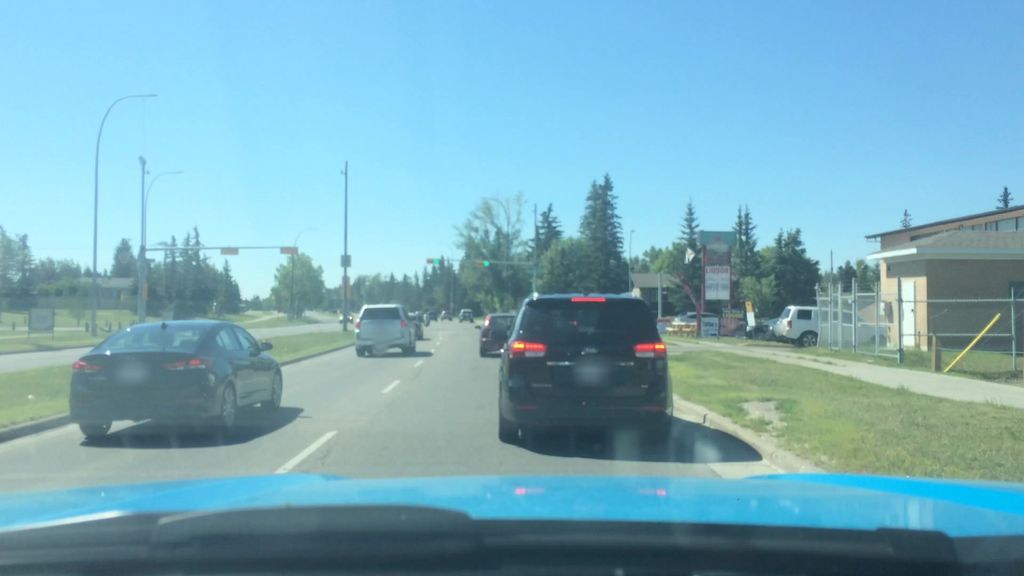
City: calgary